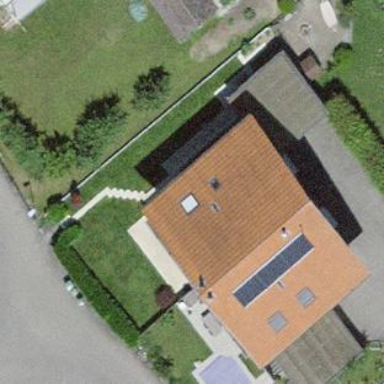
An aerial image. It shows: Residential building.